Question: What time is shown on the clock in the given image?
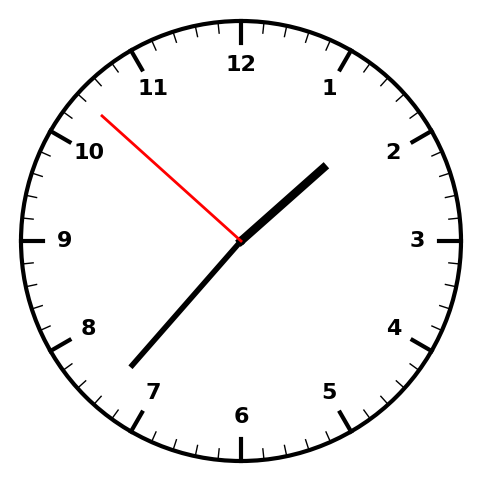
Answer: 01:36:52